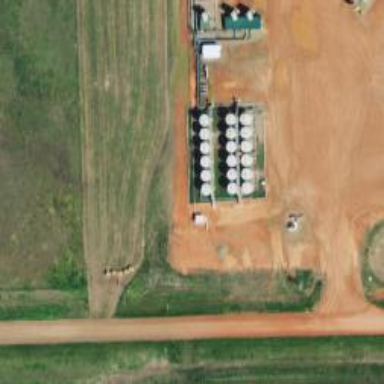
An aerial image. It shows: Storage tank that is man-made.